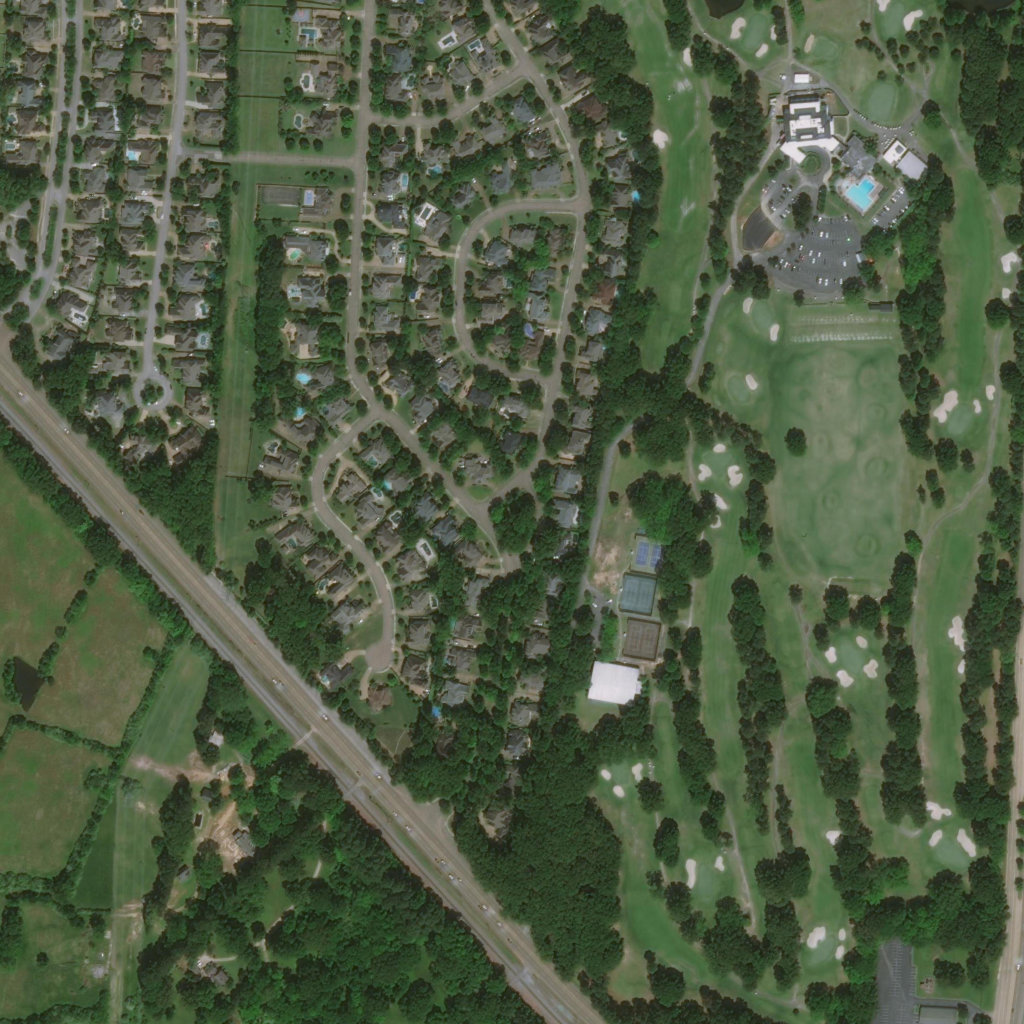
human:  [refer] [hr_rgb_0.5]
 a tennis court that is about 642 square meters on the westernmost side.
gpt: <box>[[25, 18, 29, 20, 0]]</box>